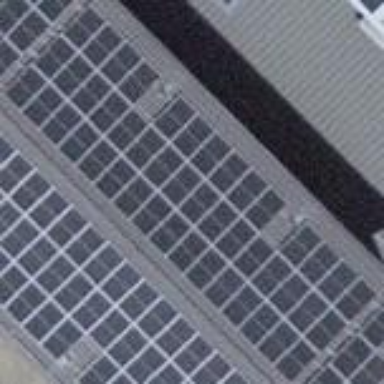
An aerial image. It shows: Solar power generator.